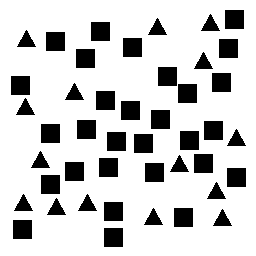
Squares: 29
Triangles: 15
Stars: 0
Total shapes: 44